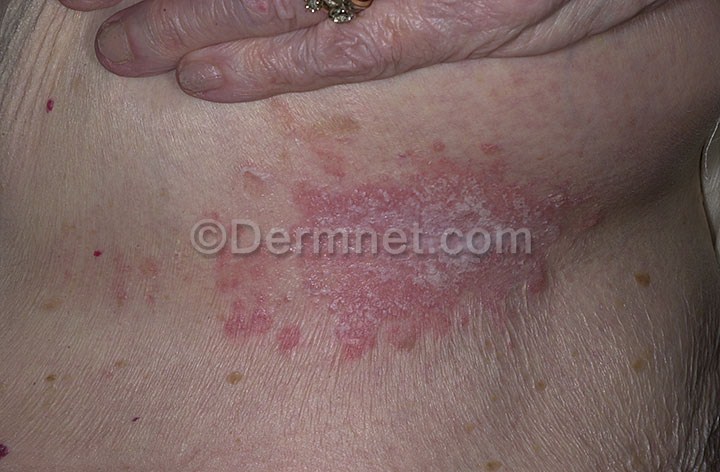
Disease: Tinea Ringworm Candidiasis and other Fungal Infections